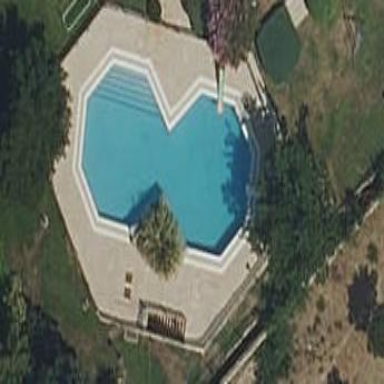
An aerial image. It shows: Swimming pool located in leisure land.